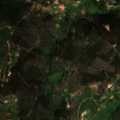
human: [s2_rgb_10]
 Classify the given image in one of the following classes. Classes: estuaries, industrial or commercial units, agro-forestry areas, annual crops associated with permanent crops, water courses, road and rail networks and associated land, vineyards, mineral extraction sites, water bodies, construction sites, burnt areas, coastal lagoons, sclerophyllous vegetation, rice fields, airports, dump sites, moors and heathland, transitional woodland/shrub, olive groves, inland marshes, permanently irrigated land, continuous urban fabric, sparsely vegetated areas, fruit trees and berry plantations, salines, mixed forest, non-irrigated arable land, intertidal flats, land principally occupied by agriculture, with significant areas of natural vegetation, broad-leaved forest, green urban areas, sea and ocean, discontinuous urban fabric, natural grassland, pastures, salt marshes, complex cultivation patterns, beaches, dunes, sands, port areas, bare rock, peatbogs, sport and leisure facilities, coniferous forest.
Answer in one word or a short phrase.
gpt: complex cultivation patterns, broad-leaved forest, transitional woodland/shrub